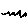
Label: zigzag